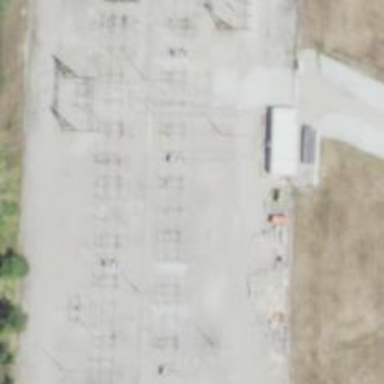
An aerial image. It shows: Switch used for power control.